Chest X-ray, PA view. Patient: 65 years old, sex F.
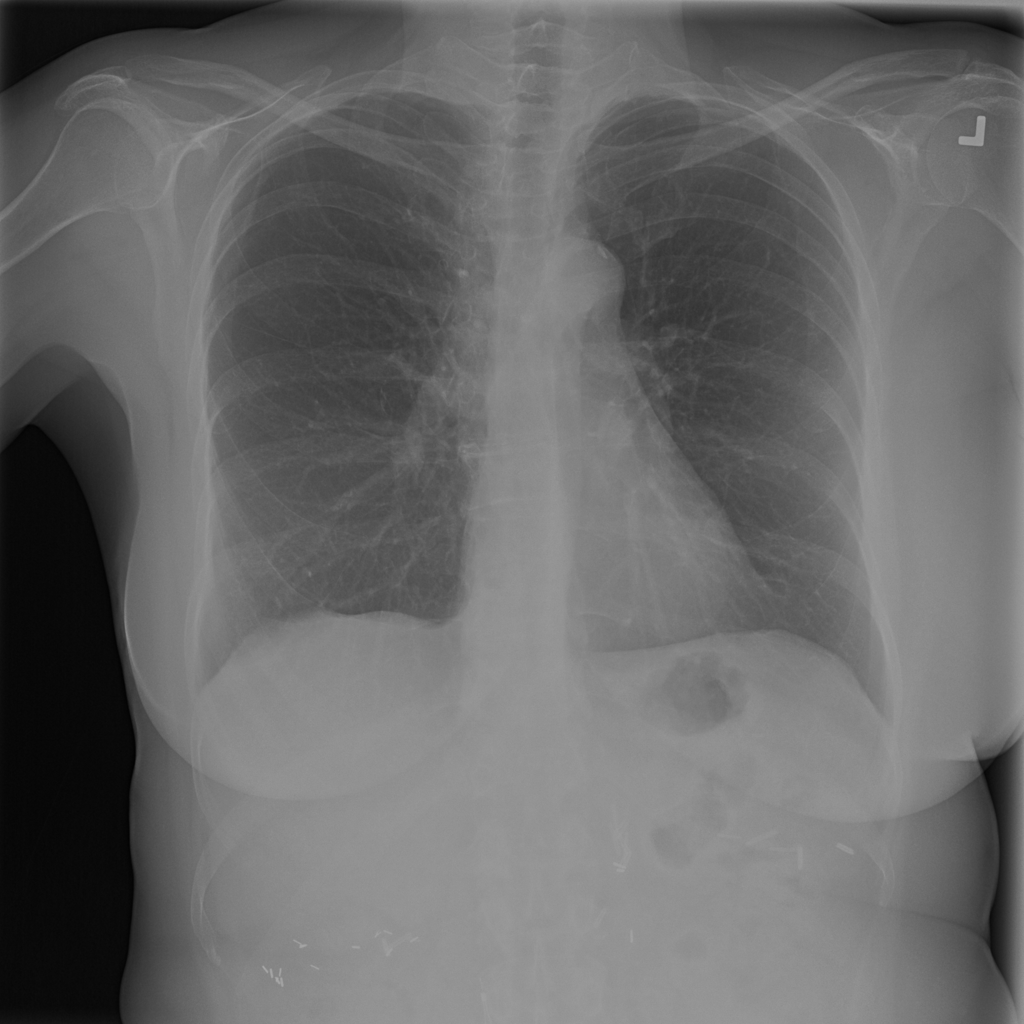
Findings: No Finding